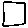
Label: square